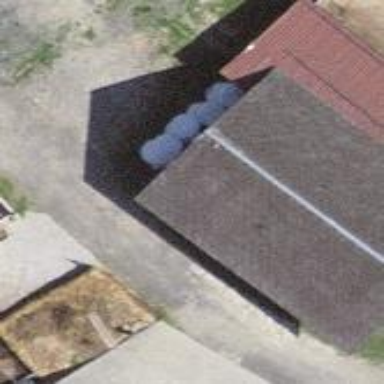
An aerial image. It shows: Rural barn.